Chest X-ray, PA view. Patient: 33 years old, sex M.
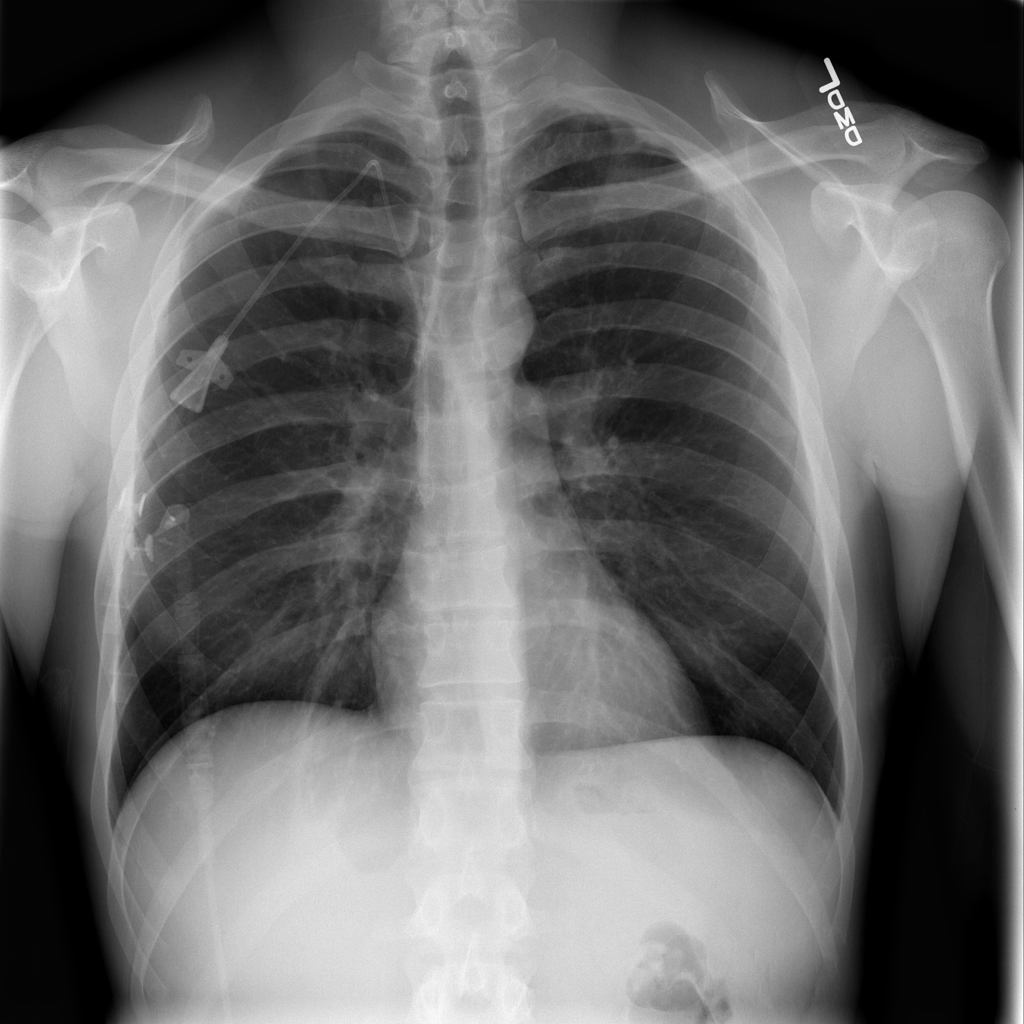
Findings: No Finding